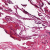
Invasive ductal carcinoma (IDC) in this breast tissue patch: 0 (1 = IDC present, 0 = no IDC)